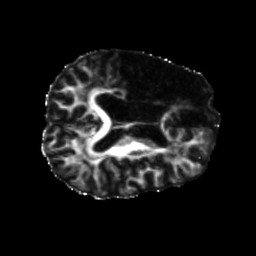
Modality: FA
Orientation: axial
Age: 64
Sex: male
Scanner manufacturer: siemens
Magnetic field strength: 3 T
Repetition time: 5.25 s
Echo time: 0.08 s